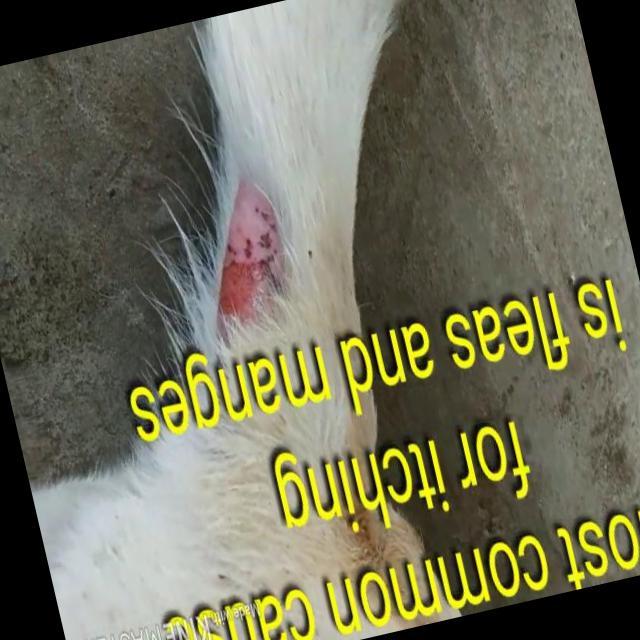
Canine dermatitis — inflammation of the skin presenting with erythema, pruritus, papules, and excoriation. May be allergic, contact, or atopic in origin.